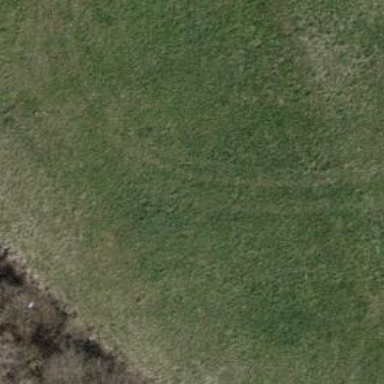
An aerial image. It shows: Track with very rough surface.